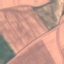
Land use / land cover: AnnualCrop